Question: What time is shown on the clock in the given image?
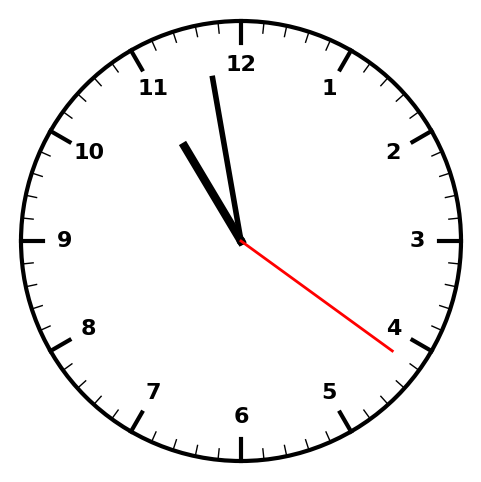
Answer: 10:58:21